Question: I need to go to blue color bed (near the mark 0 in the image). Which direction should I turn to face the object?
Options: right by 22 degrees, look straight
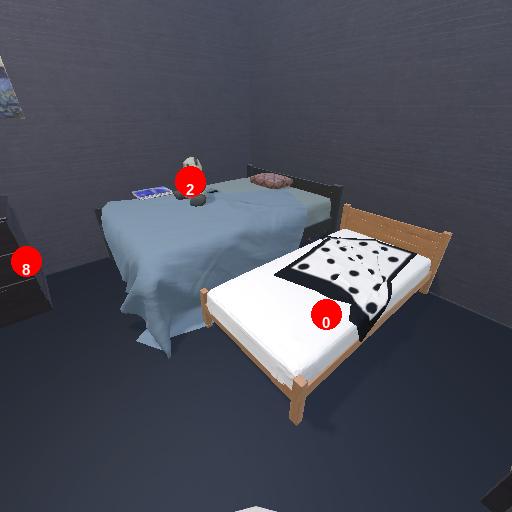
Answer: right by 22 degrees